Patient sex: F
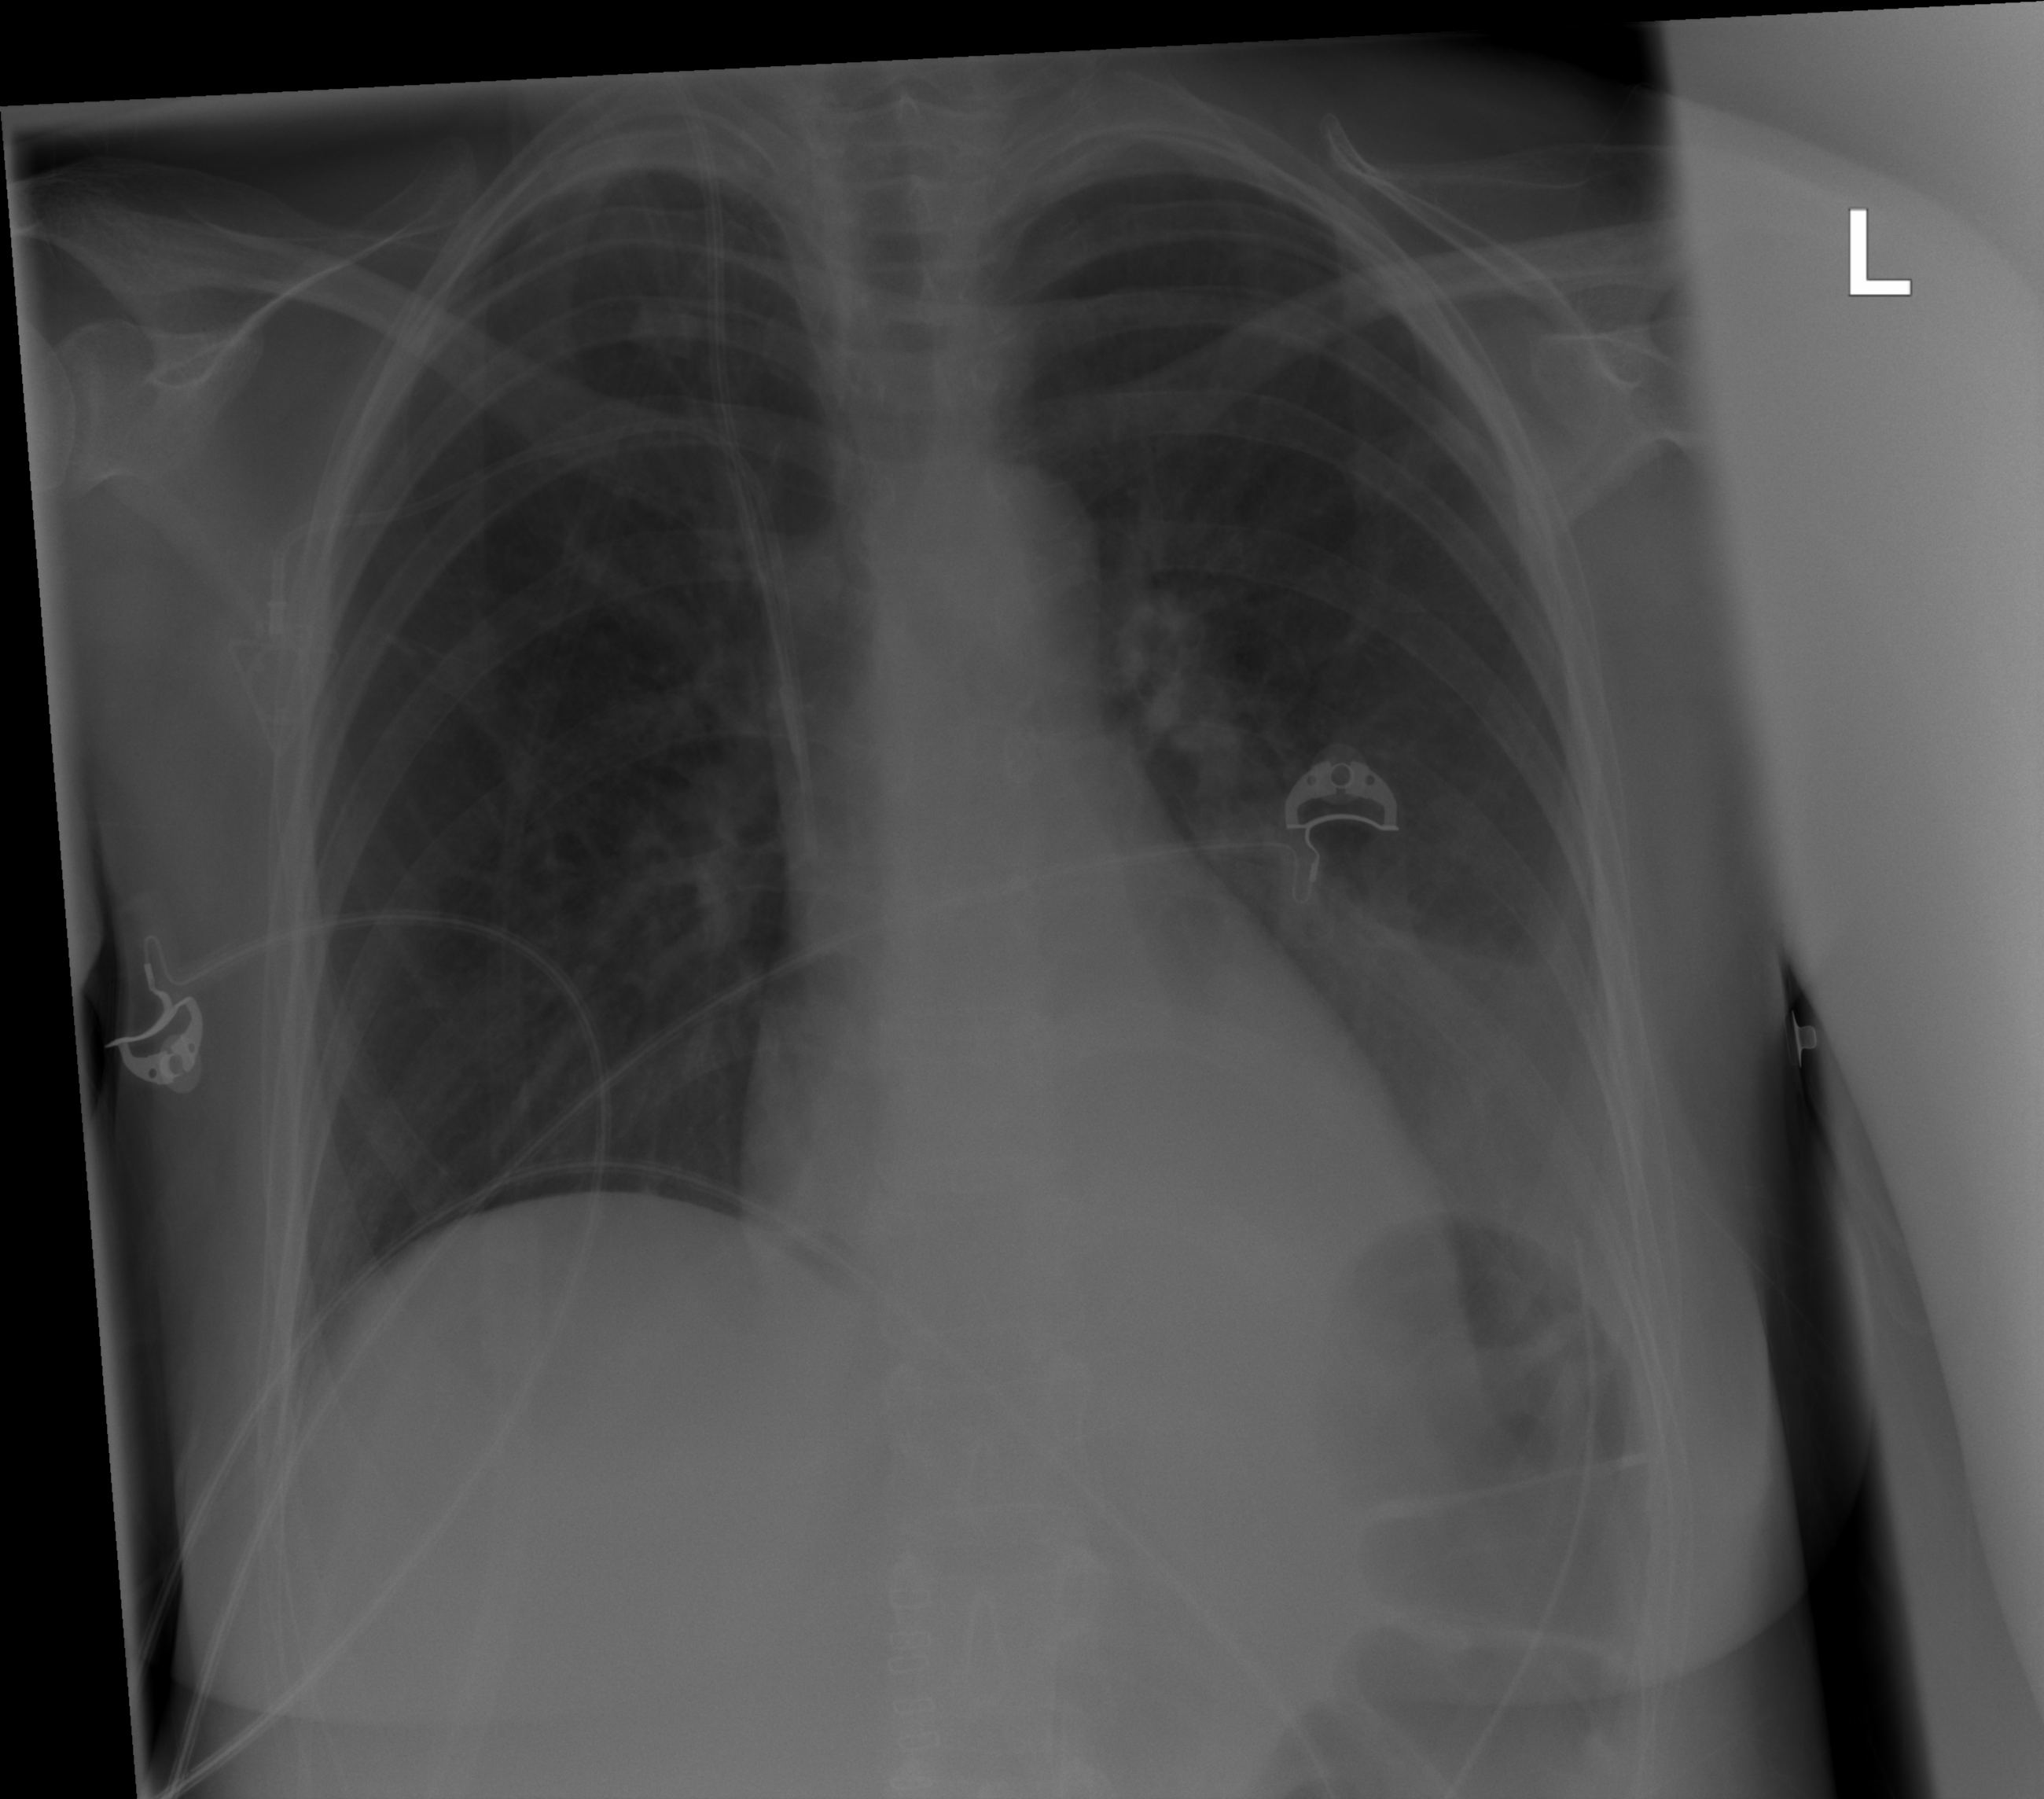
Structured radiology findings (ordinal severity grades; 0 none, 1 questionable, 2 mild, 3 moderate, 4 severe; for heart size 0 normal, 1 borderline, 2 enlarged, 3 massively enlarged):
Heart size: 0
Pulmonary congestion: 0
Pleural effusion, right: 0
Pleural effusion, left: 3
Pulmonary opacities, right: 0
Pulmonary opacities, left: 0
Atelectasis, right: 0
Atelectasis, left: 2